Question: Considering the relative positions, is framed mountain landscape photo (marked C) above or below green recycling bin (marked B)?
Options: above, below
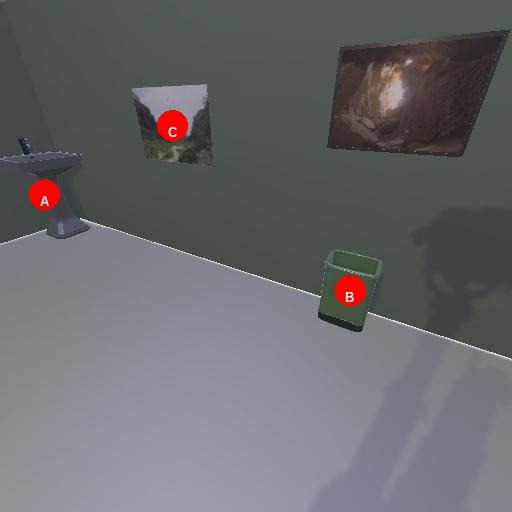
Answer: above